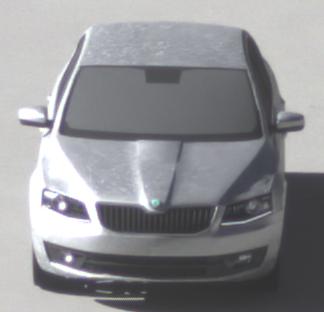
Make: Skoda
Model: Octavia 1.2 TSI
Detailed model: Octavia (III) Limousine
Model produced from: 2013/02
Model produced until: 2015/04
Doors: 5
Color: white
Road condition: dry road
Daytime: morning or afternoon
Contrast: high contrast